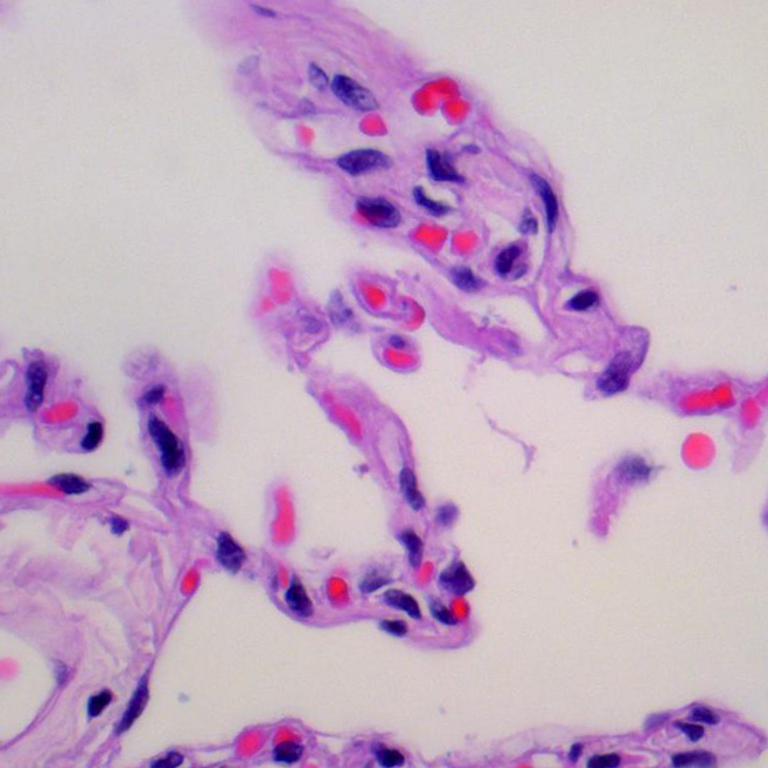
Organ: lung
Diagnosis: benign